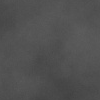
Atmospheric dust classification: dusty